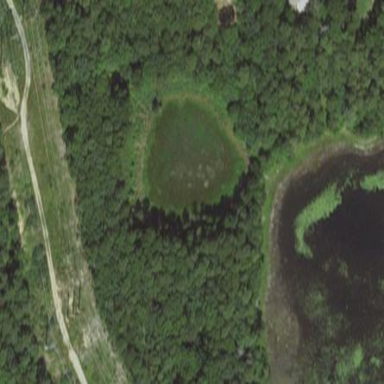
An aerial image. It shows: Marsh wetland.